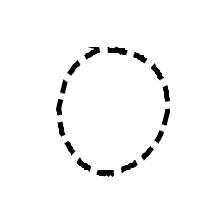
Shape: circle